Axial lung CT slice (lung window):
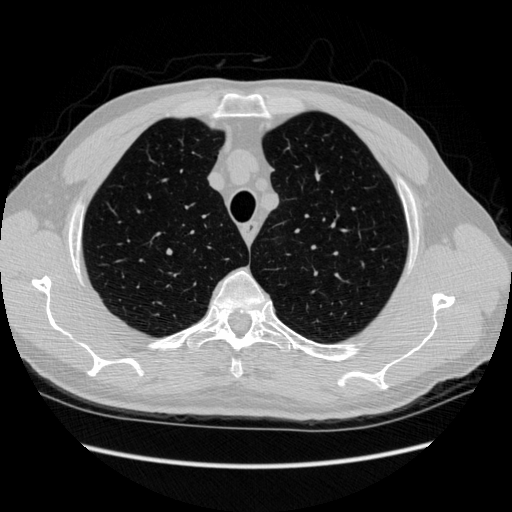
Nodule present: no